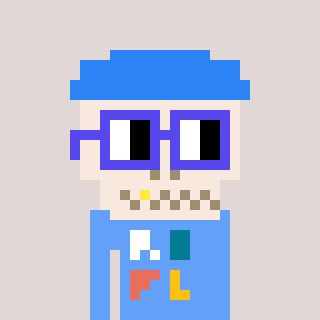
a pixel art character with square blue glasses, a skeleton-hat-shaped head and a blue-colored body on a warm background